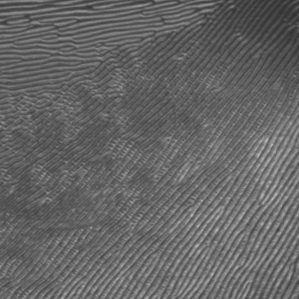
Label: frost